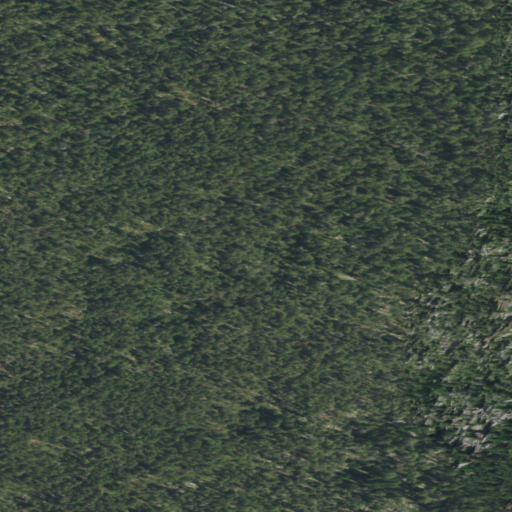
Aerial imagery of plain(s) in Wyoming named Central Plateau containing only evergreen forest